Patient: sex F, age 64
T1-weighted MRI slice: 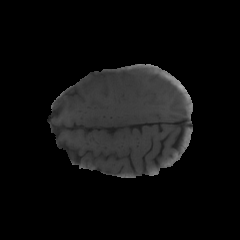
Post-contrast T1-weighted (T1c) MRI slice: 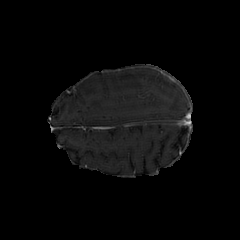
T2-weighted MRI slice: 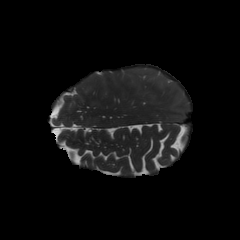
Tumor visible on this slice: no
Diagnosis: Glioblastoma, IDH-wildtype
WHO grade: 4